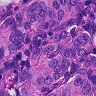
Metastatic tissue present: yes